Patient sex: M
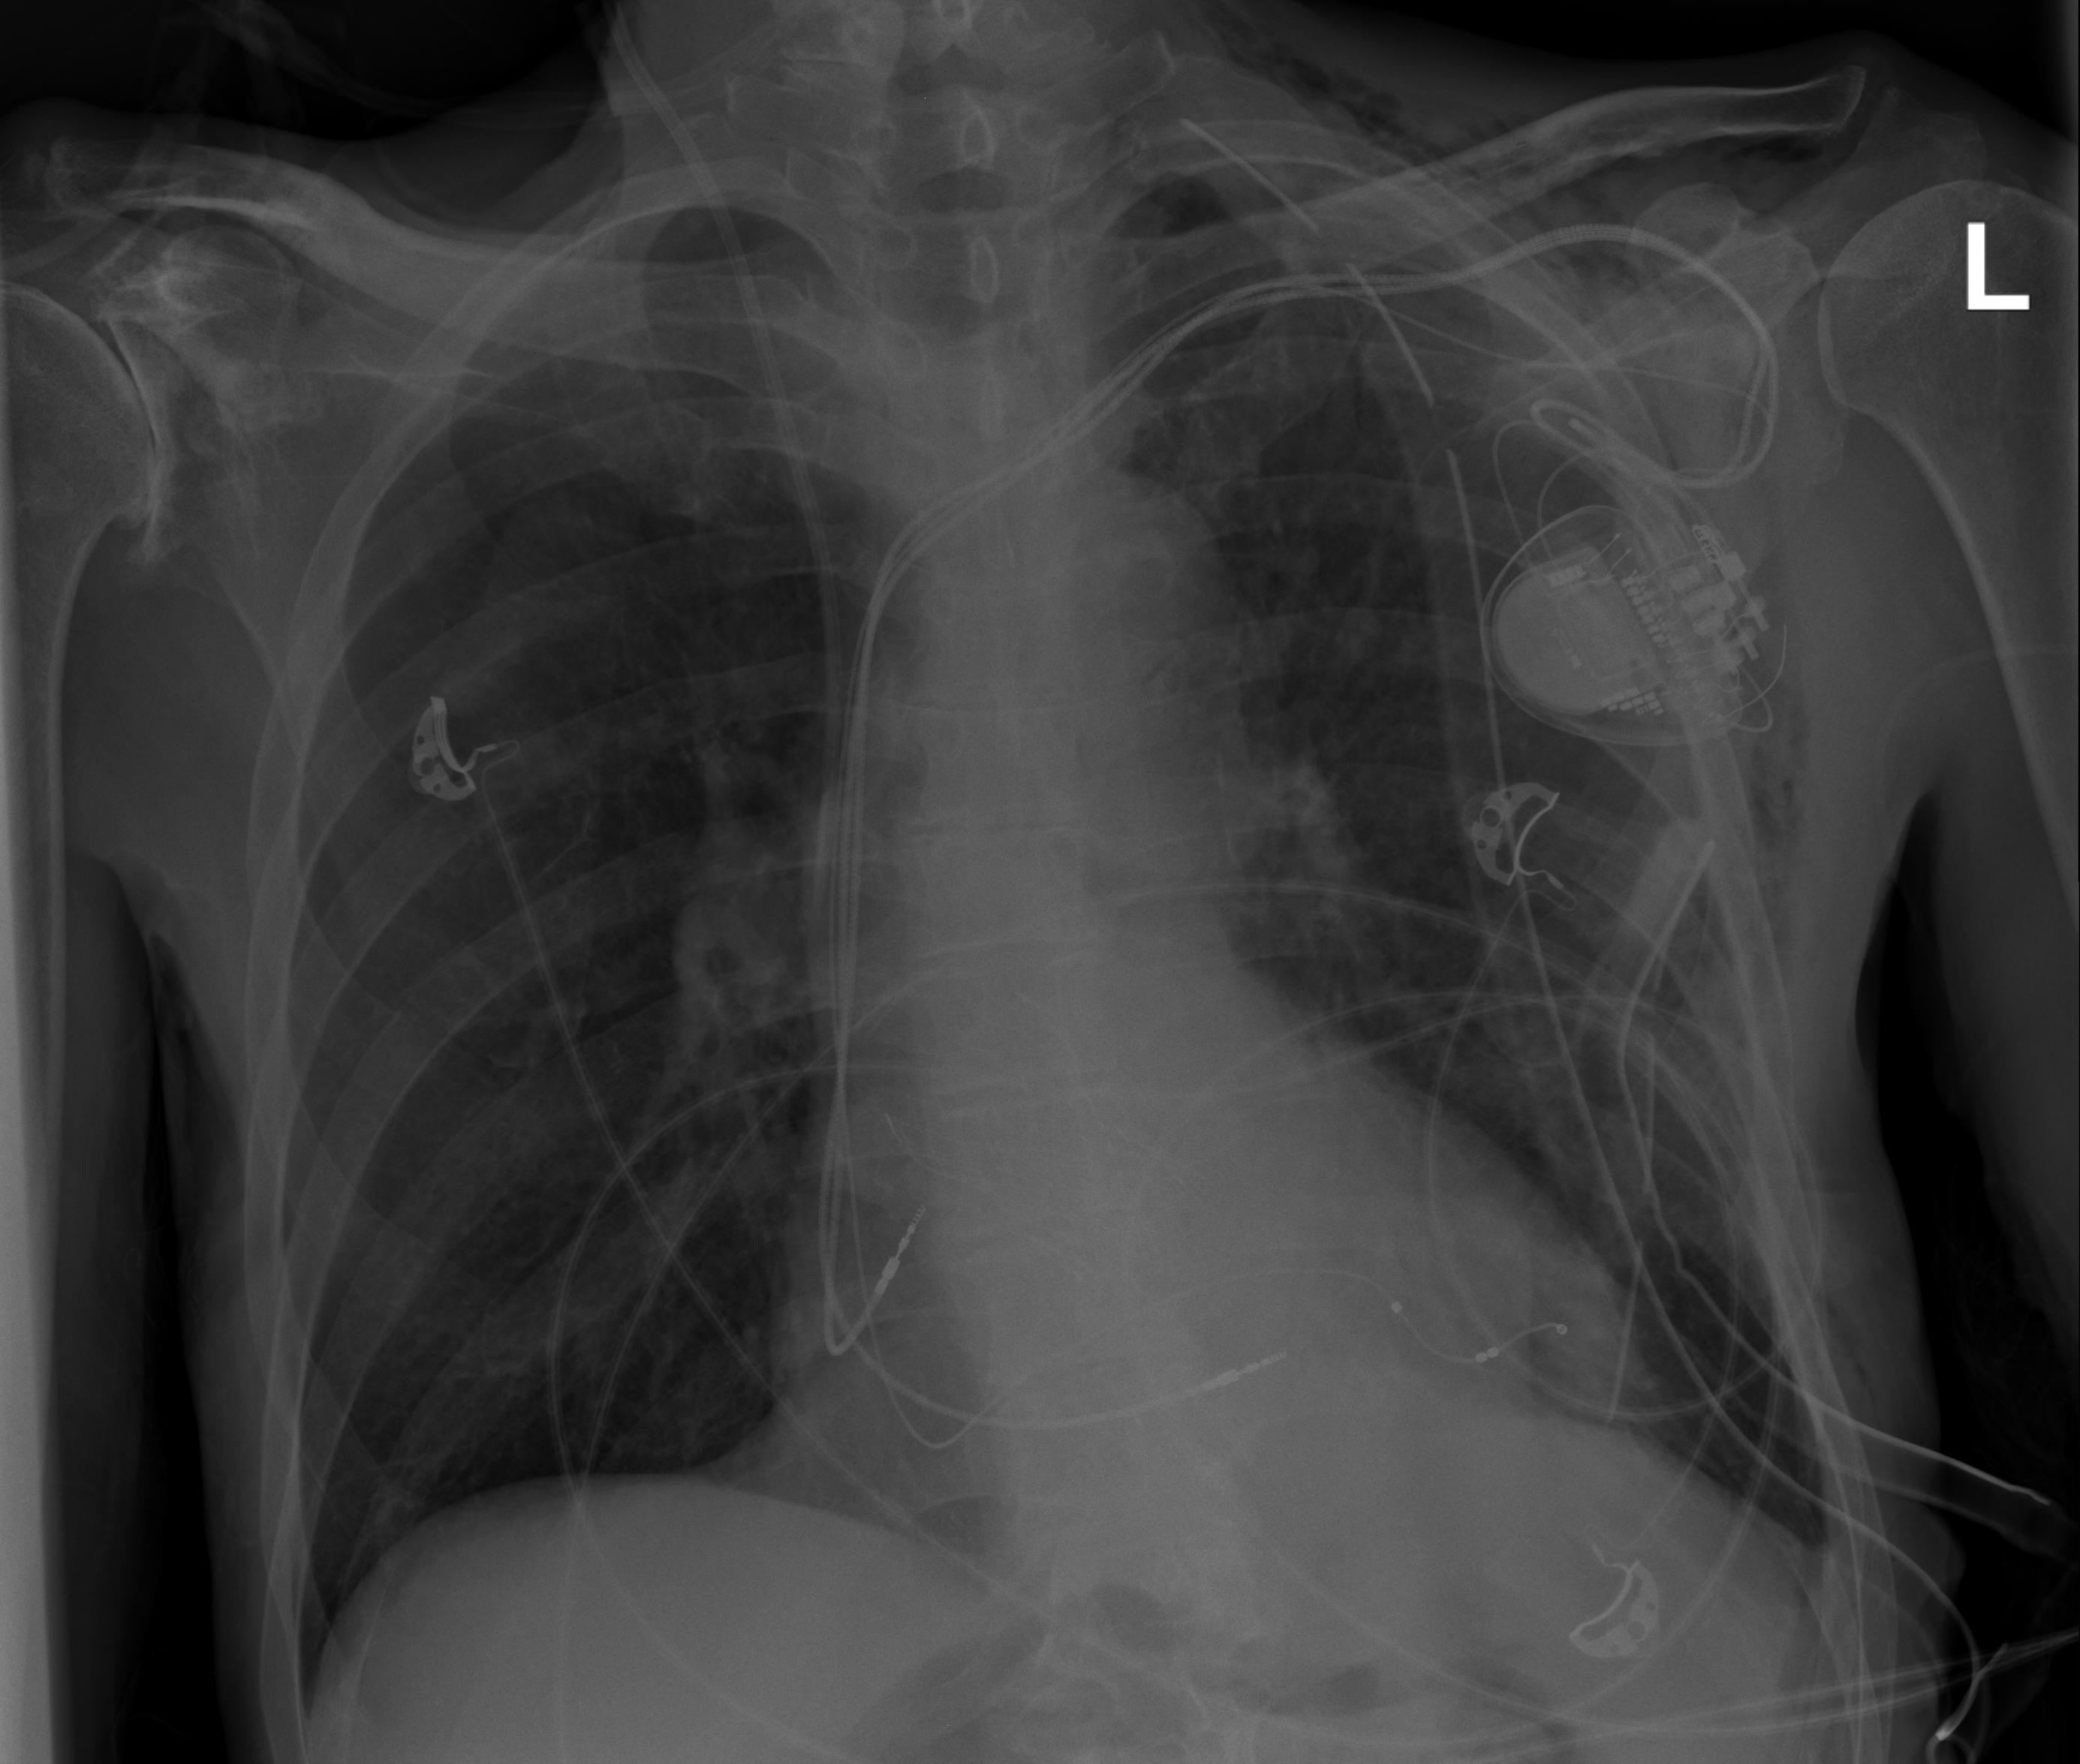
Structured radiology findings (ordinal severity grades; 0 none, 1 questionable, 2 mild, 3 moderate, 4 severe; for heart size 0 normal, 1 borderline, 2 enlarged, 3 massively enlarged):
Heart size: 1
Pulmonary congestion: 0
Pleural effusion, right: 0
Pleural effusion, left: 2
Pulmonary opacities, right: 0
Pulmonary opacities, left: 0
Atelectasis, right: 0
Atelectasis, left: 0